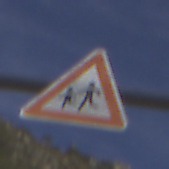
Verkehrszeichen: KinderRechts
Umgebung: Outdoor, RoadRail
Tageszeit: MorningAfternoon
Wetter: PartlyCloudy
Licht: Natural
Jahreszeit: NotSpecified
Kontrast: HighContrast